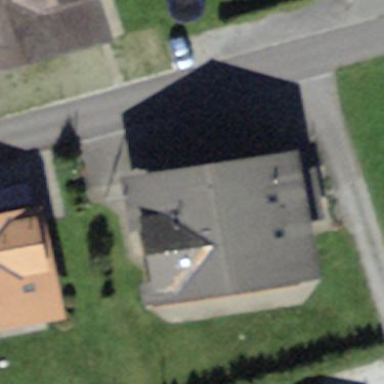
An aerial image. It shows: Residential building.